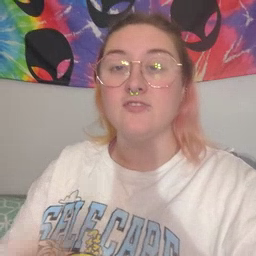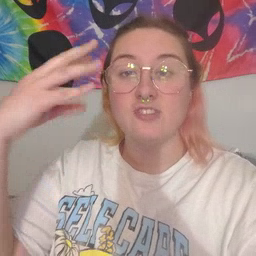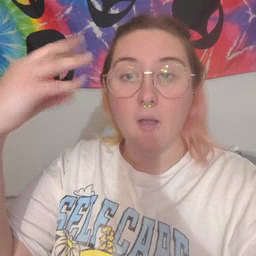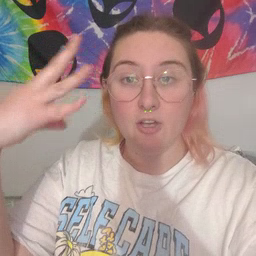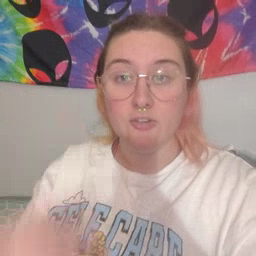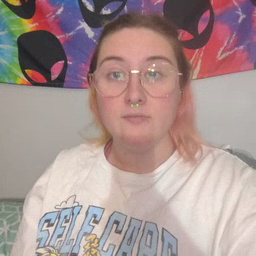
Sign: shower